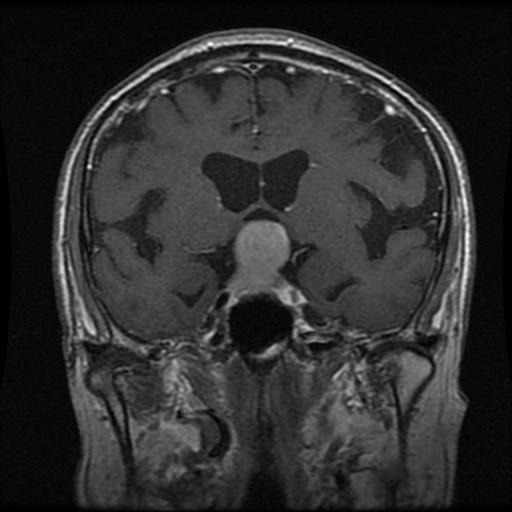
Label: pituitary